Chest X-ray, PA view. Patient: 65 years old, sex F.
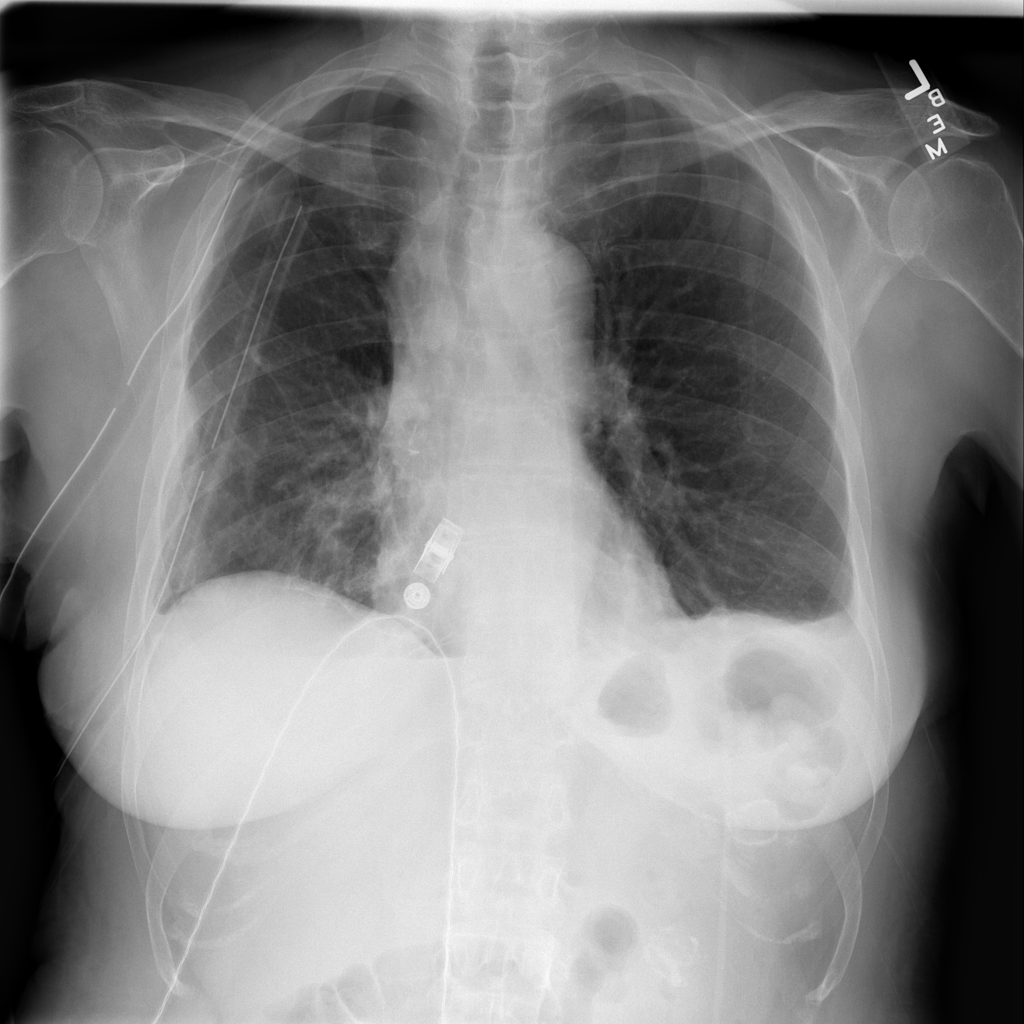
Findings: No Finding